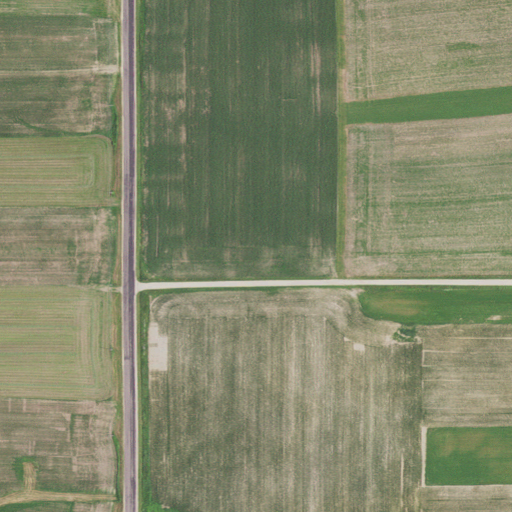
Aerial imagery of ridge(s) in Wisconsin named Alma Ridge containing cultivated crops, open development, low intensity development, medium intensity development, and high intensity development